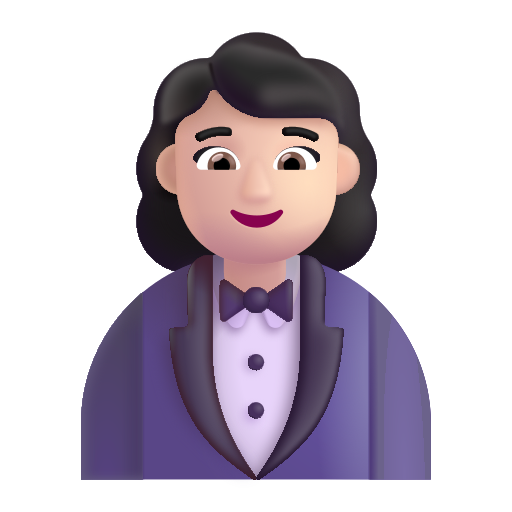
woman in tuxedo color light